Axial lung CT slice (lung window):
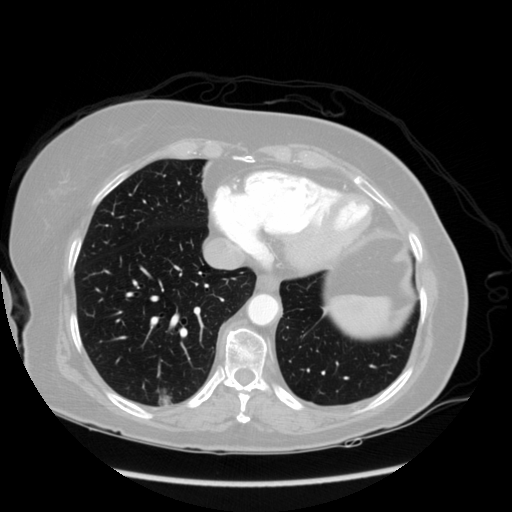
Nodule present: yes
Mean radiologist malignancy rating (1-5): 5